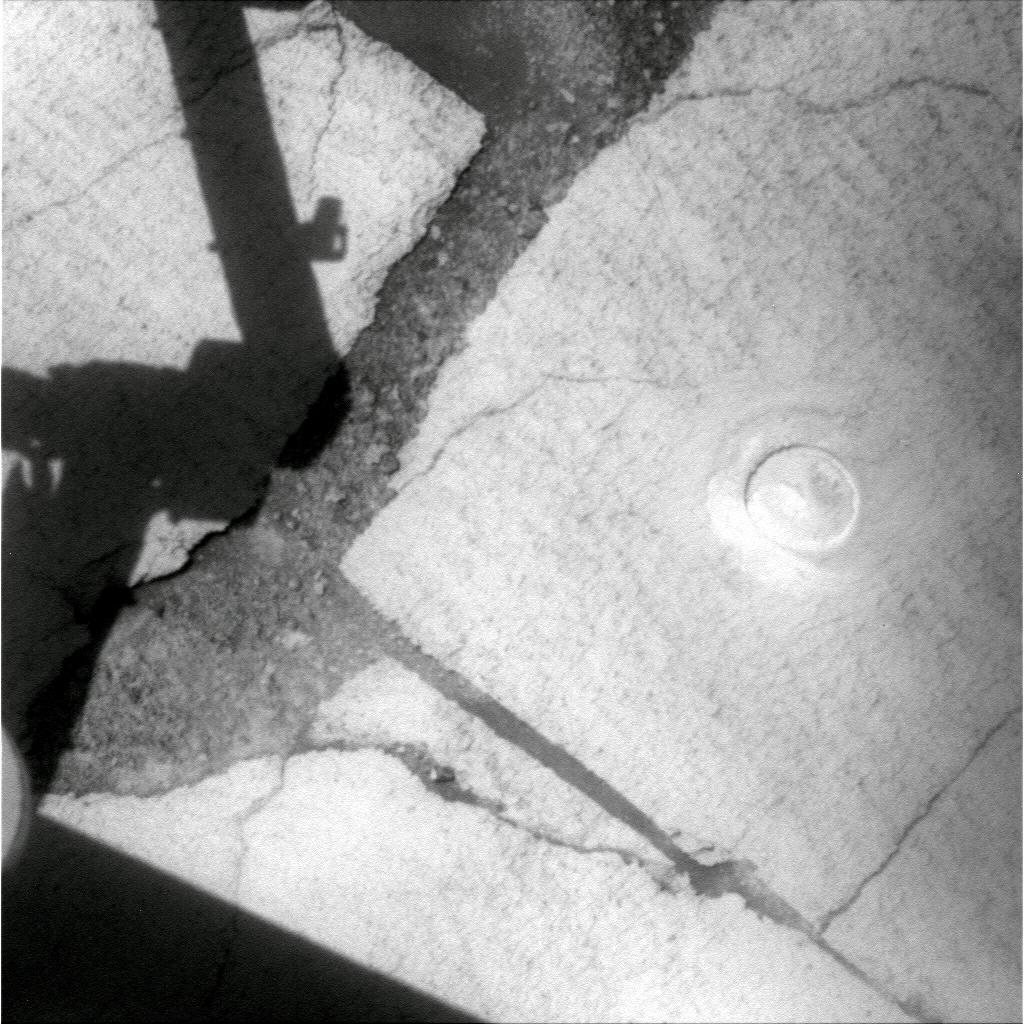
Terrain classes present: Bedrock, Gravel / Sand / Soil, Shadow